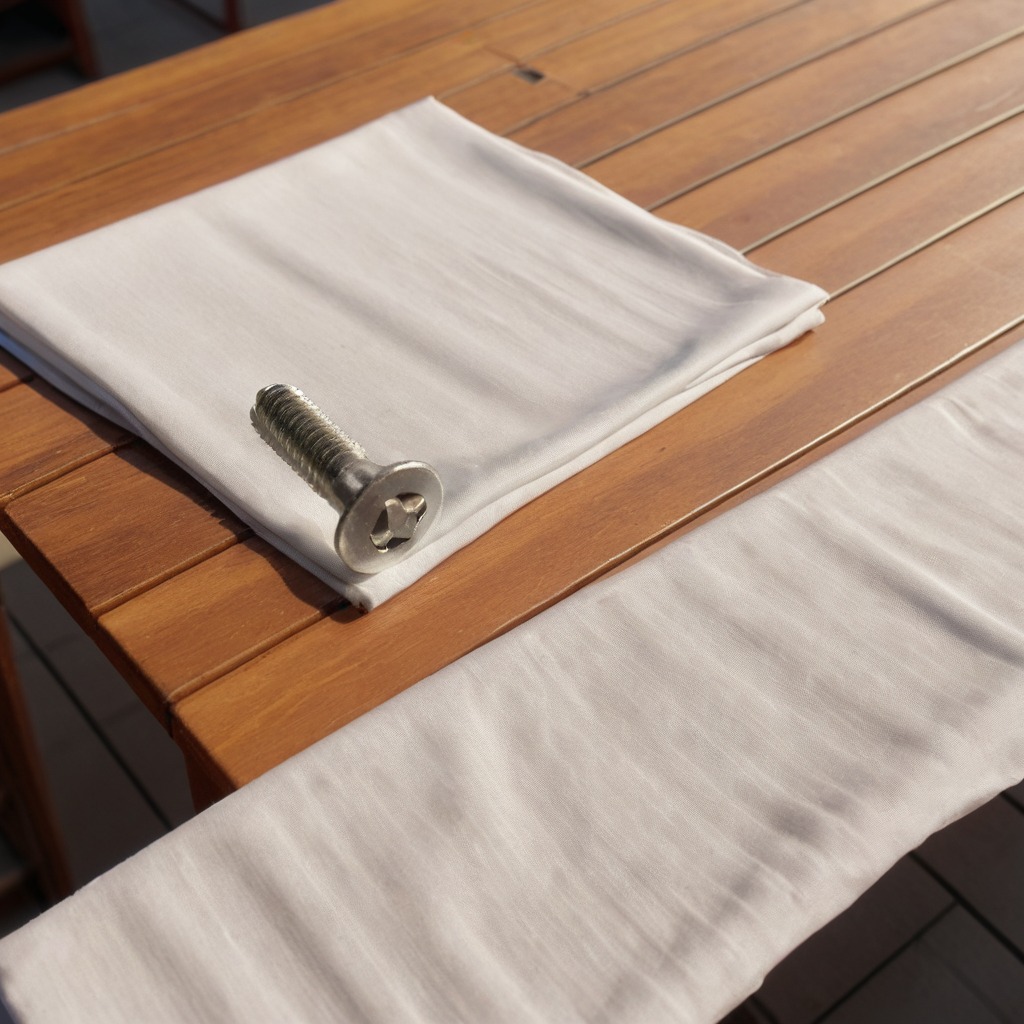
A metal screw is lying on a wooden table in an outdoor workshop during daytime bright natural light soft shadows worn but beneath the cloth.